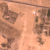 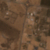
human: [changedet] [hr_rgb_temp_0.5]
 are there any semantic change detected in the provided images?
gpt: A road orthogonal to an existing one has been realized.